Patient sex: F
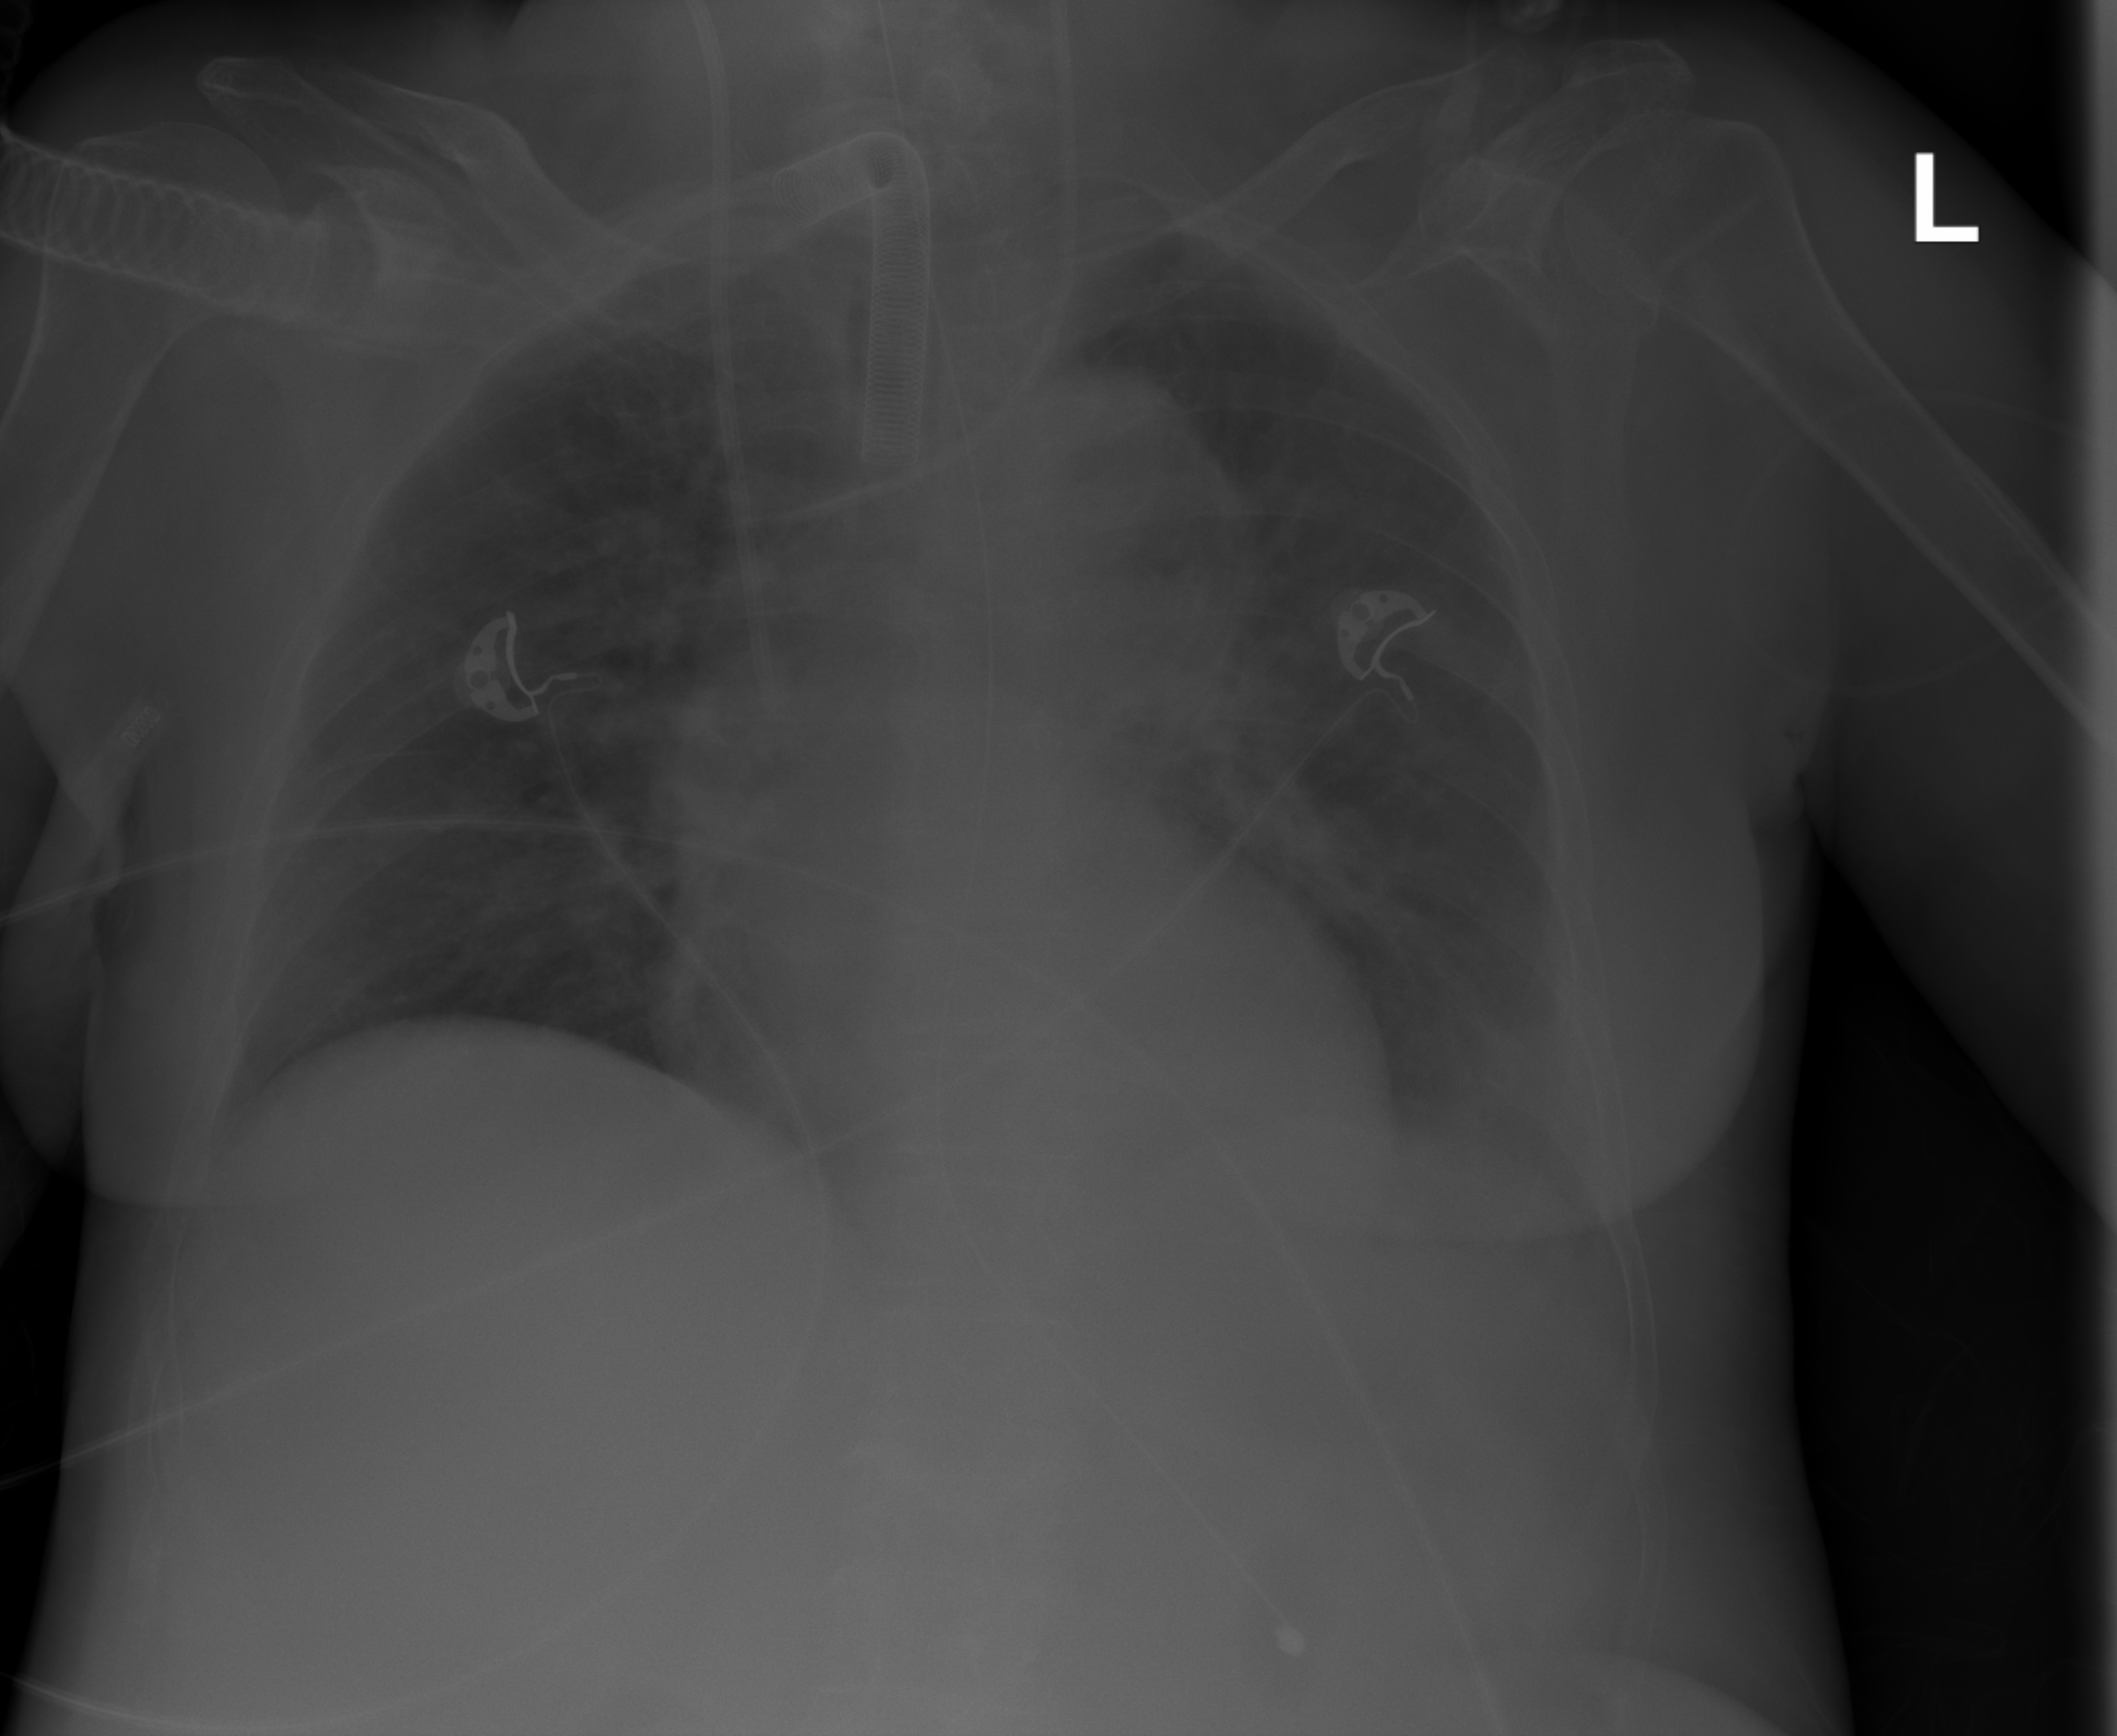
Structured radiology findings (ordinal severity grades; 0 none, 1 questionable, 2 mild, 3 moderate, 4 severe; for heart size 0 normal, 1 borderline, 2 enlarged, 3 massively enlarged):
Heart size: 2
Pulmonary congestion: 2
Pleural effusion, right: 0
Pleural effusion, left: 2
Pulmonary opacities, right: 0
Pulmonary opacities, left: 2
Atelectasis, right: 0
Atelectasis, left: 0